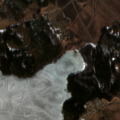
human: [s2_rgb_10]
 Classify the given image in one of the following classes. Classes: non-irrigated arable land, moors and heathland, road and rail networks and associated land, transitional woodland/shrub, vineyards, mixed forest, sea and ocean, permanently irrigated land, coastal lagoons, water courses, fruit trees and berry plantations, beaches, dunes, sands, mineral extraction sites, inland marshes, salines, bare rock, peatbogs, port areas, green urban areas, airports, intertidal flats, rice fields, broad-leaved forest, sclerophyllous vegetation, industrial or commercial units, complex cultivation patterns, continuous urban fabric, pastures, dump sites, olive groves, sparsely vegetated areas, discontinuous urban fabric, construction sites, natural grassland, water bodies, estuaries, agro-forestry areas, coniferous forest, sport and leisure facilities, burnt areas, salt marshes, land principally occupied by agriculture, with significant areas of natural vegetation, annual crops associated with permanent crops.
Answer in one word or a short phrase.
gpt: non-irrigated arable land, mixed forest, water bodies